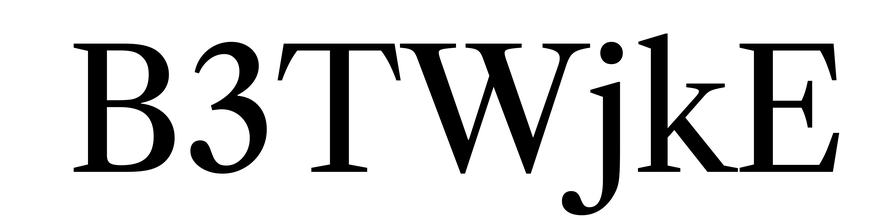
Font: LibreCaslonText_Regular